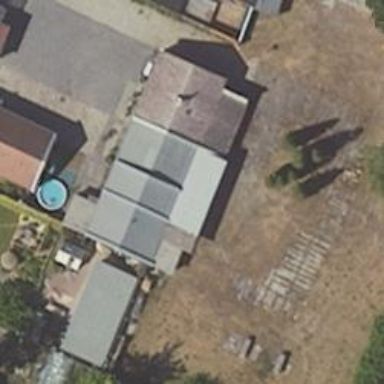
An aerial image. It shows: Shed building.